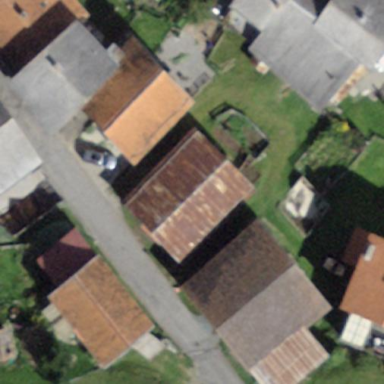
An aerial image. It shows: Simple house.